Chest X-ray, PA view. Patient: 62 years old, sex M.
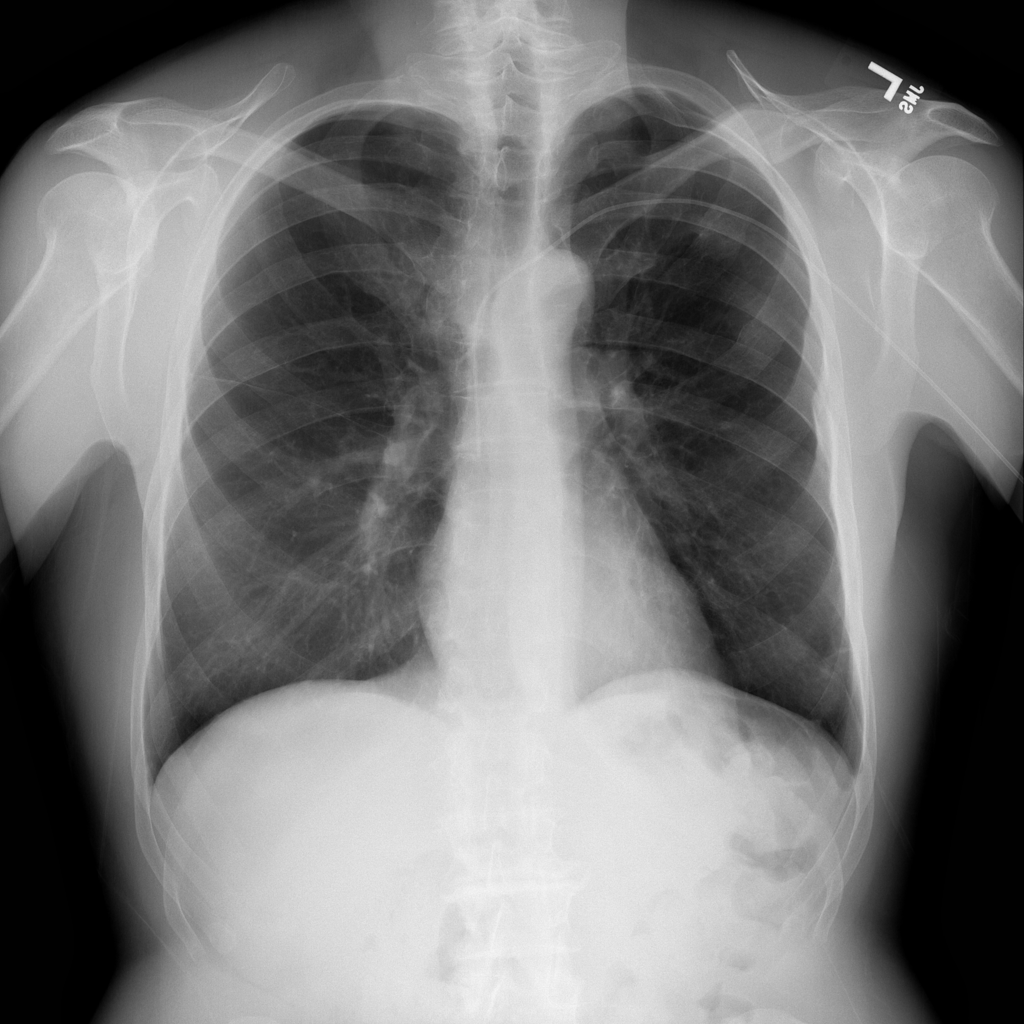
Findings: No Finding